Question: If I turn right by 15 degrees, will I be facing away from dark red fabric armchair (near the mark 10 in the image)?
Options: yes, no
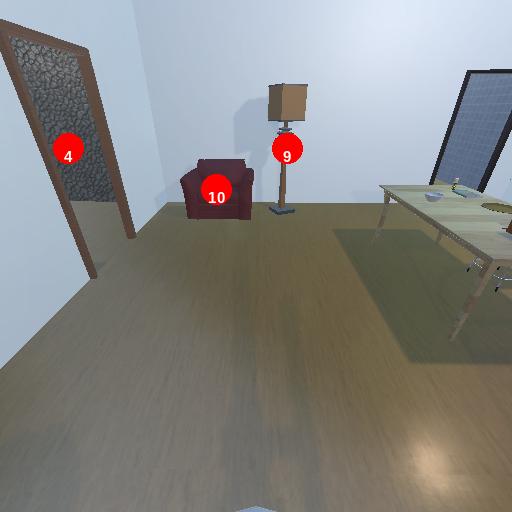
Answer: yes